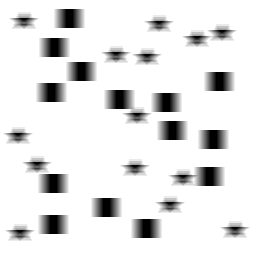
Squares: 14
Triangles: 0
Stars: 14
Total shapes: 28